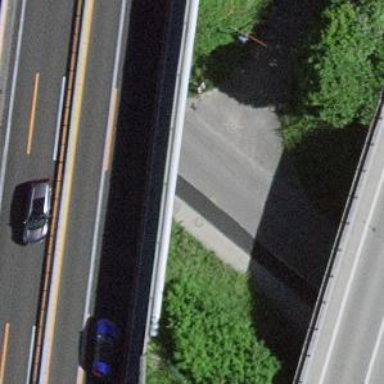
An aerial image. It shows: Unclassified road passing through tunnel.